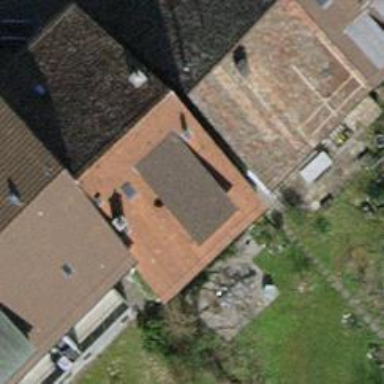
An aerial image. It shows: Gabled-roof house with tile roofing.